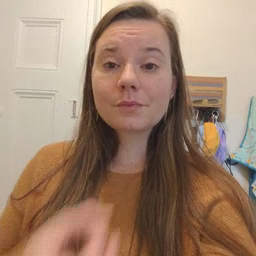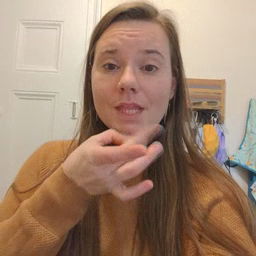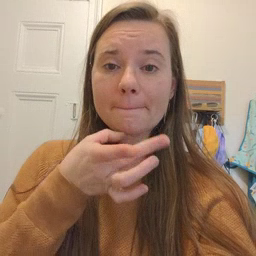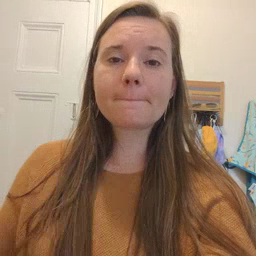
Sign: lamp